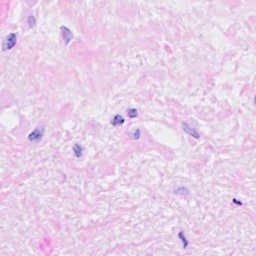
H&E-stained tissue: Breast